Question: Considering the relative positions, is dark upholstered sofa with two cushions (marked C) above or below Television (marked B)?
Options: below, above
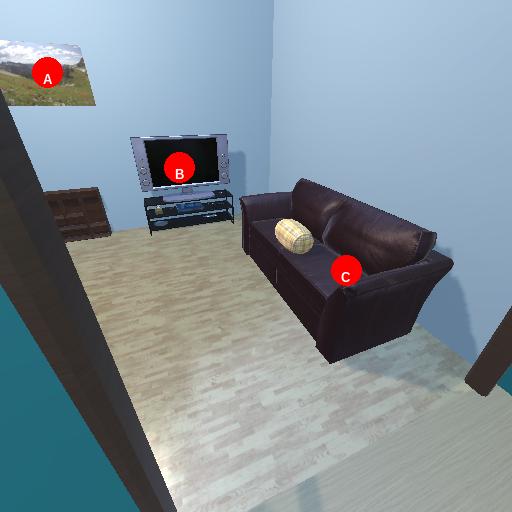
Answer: below